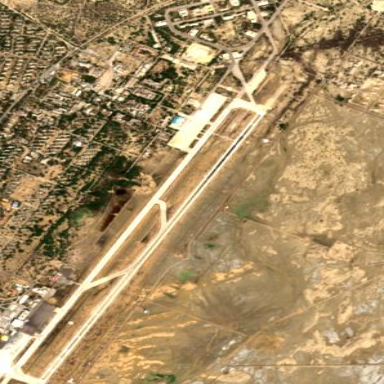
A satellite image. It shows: International aerodrome with airport.